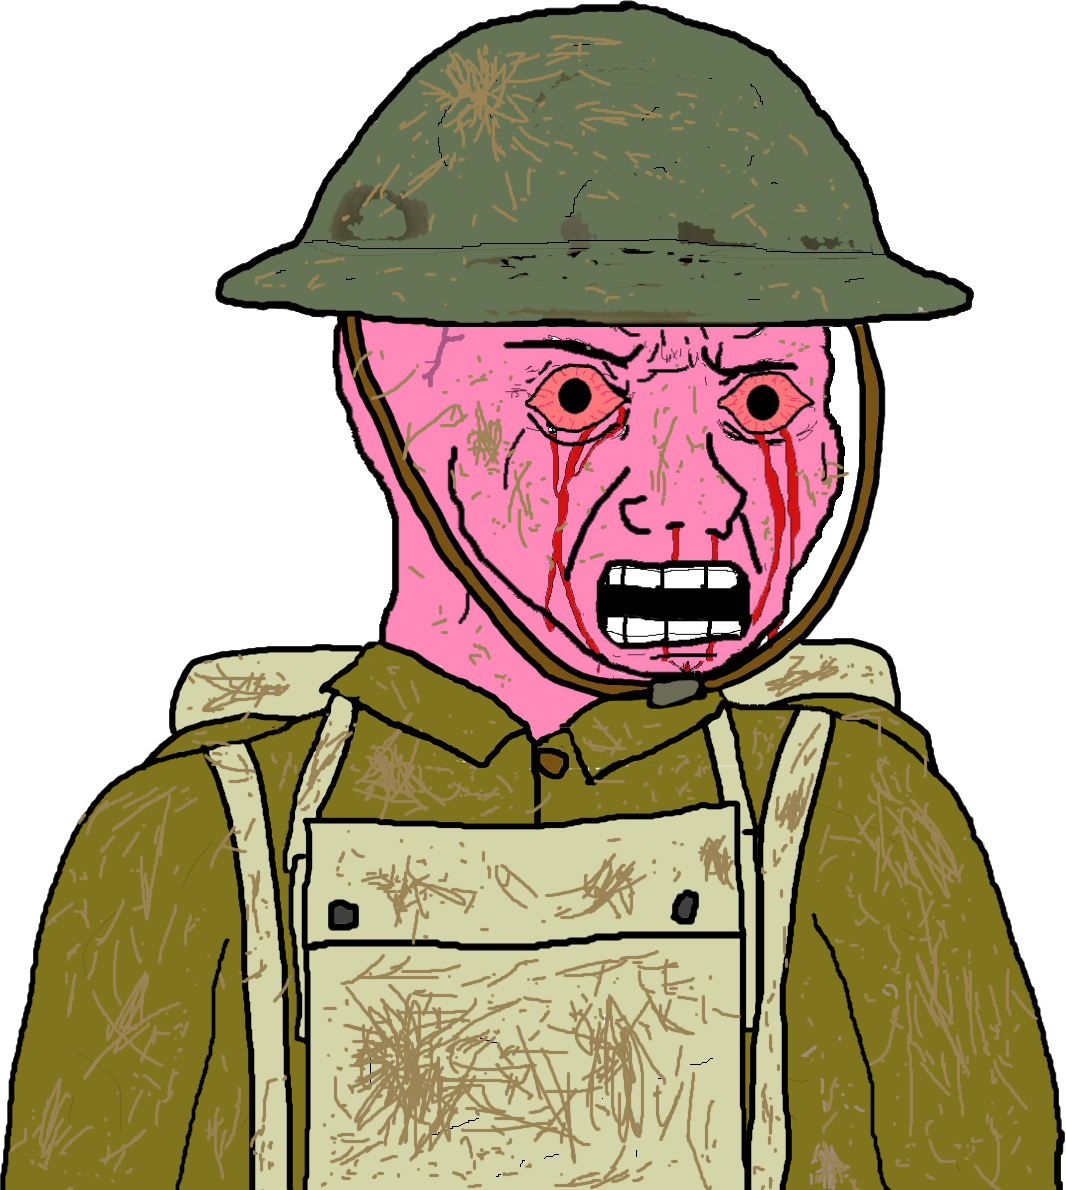
Label: 5_Rage